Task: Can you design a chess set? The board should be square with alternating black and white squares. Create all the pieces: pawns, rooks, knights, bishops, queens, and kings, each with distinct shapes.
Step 918:
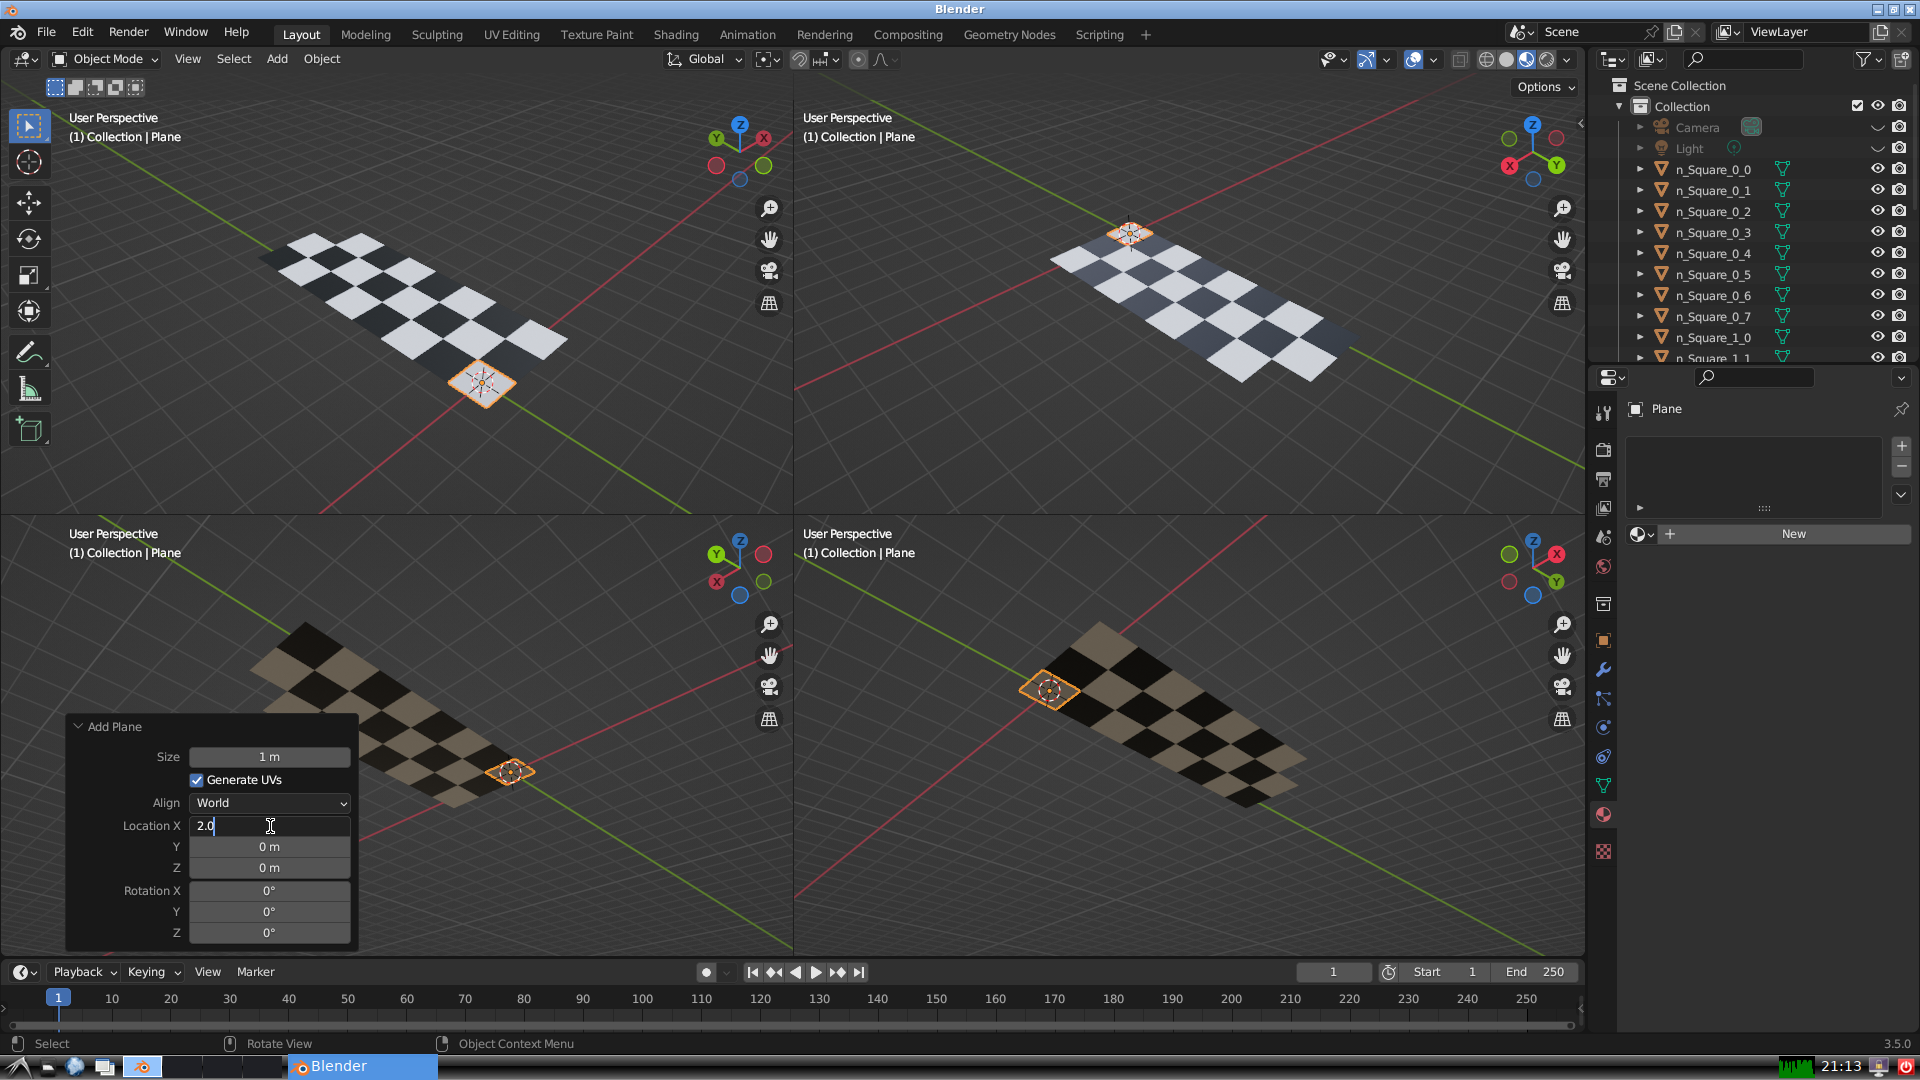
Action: {"key_press": ['Return']}